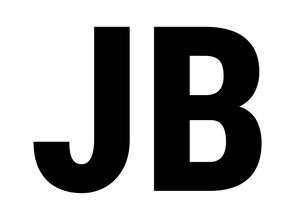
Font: Roboto_Condensed_ExtraBold